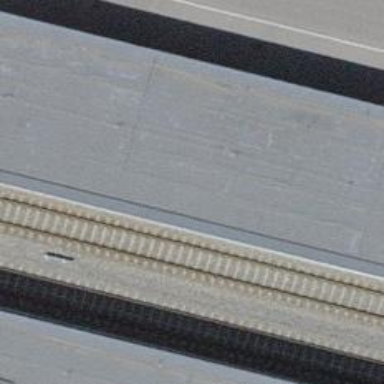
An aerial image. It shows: Close-up of railway platform edge.